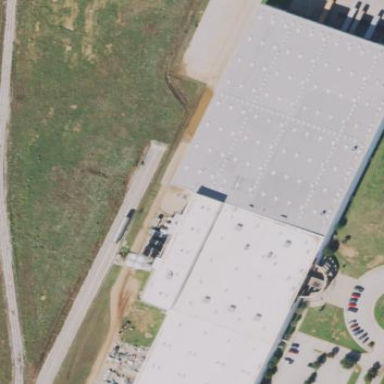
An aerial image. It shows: Warehouse.